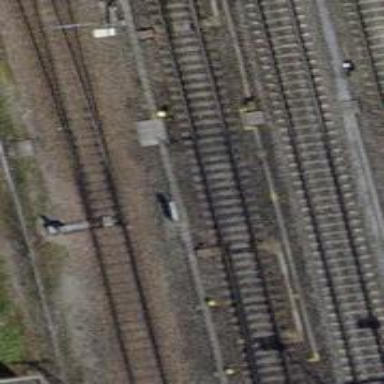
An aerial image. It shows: Railway switch.